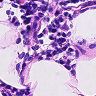
Metastatic tissue present: no